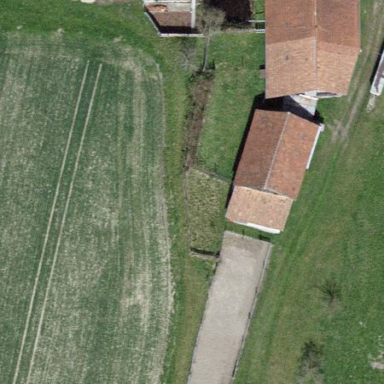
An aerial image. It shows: Farmyard area.